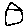
Label: house